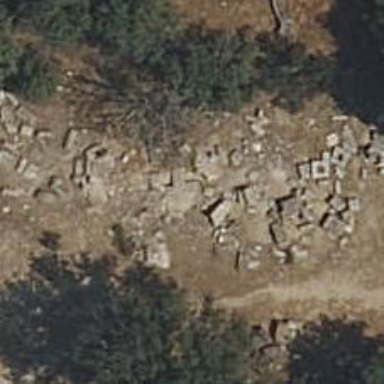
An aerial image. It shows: View of historic ruins.